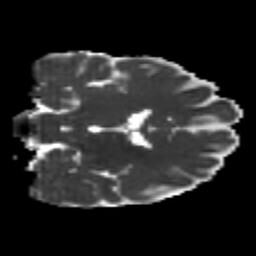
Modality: MD
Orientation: coronal
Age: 24
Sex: male
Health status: healthy
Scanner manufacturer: philips
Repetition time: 7.382 s
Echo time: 0.08599 s